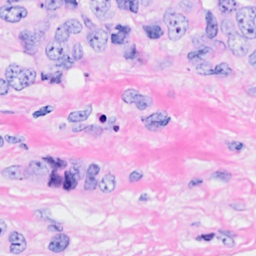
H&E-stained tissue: Breast